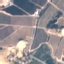
Land use / land cover class: PermanentCrop